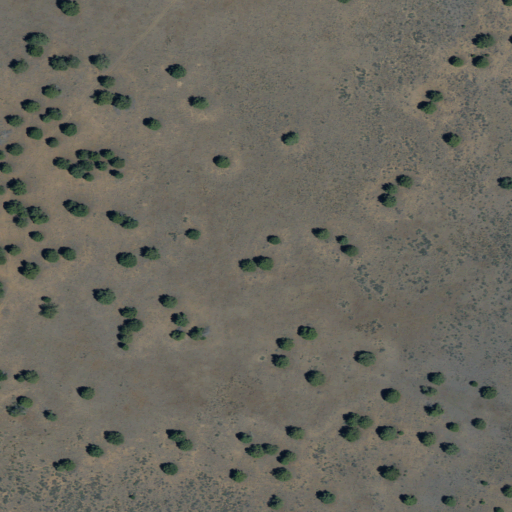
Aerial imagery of plain(s) in California named Saddle Blanket Flat containing only shrub